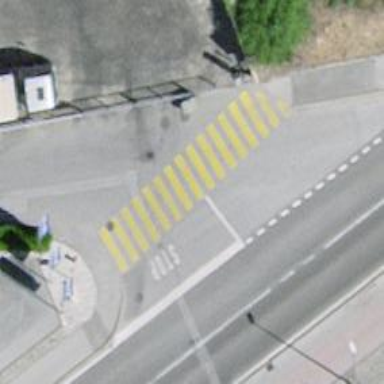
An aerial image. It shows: Uncontrolled zebra crossing on the road.